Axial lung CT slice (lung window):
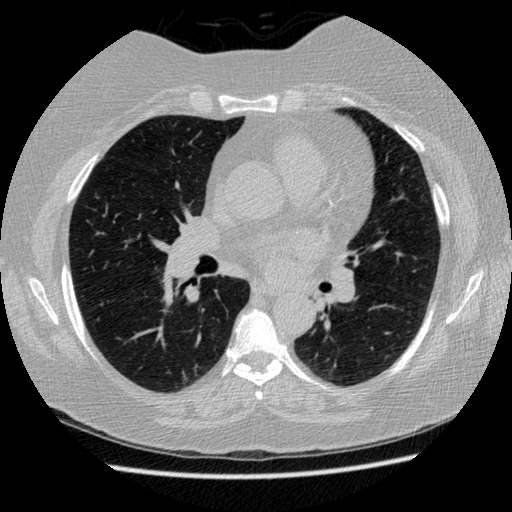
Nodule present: no